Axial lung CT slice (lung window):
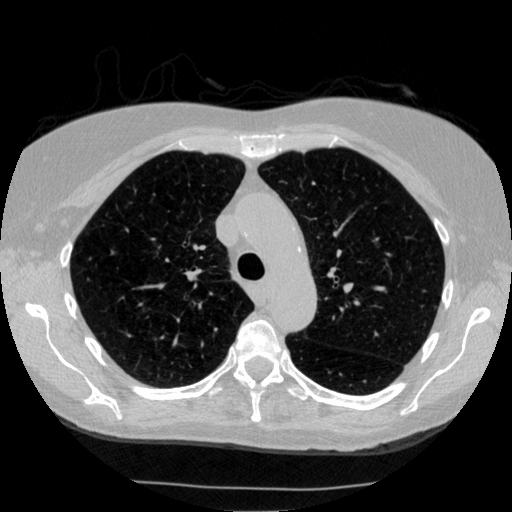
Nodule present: no